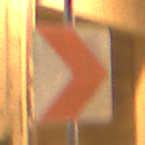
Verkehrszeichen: RichtungstafelnInKurvenKleinLinks
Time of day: Night
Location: Outdoor (Urban)
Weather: Clear
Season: NotSpecified
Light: Artificial